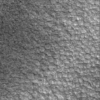
Label: not_dusty